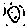
Label: sun